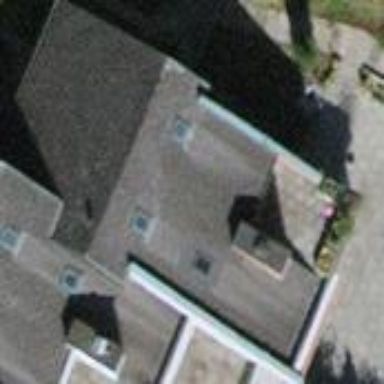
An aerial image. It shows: Building with tile roof.